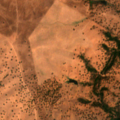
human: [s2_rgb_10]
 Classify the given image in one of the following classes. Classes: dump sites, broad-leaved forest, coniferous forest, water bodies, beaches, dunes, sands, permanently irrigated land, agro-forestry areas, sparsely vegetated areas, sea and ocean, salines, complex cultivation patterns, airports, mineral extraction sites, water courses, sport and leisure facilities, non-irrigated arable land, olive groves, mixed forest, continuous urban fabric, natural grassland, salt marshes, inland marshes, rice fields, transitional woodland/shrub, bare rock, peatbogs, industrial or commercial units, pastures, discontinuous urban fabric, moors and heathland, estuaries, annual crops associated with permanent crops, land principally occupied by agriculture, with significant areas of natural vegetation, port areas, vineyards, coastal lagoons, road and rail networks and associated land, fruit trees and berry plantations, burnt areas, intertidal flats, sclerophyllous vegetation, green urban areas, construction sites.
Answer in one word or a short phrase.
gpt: non-irrigated arable land, agro-forestry areas